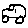
Label: car